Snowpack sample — Snodgrass Mountain, Crested Butte, Colorado (2/4/25, 12:06 PM MST)
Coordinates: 38.923, -106.968
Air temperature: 35 °F
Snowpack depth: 80 cm
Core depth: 70 cm
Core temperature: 32 °F
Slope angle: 14°, slope face: 78°
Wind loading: low
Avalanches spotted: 0
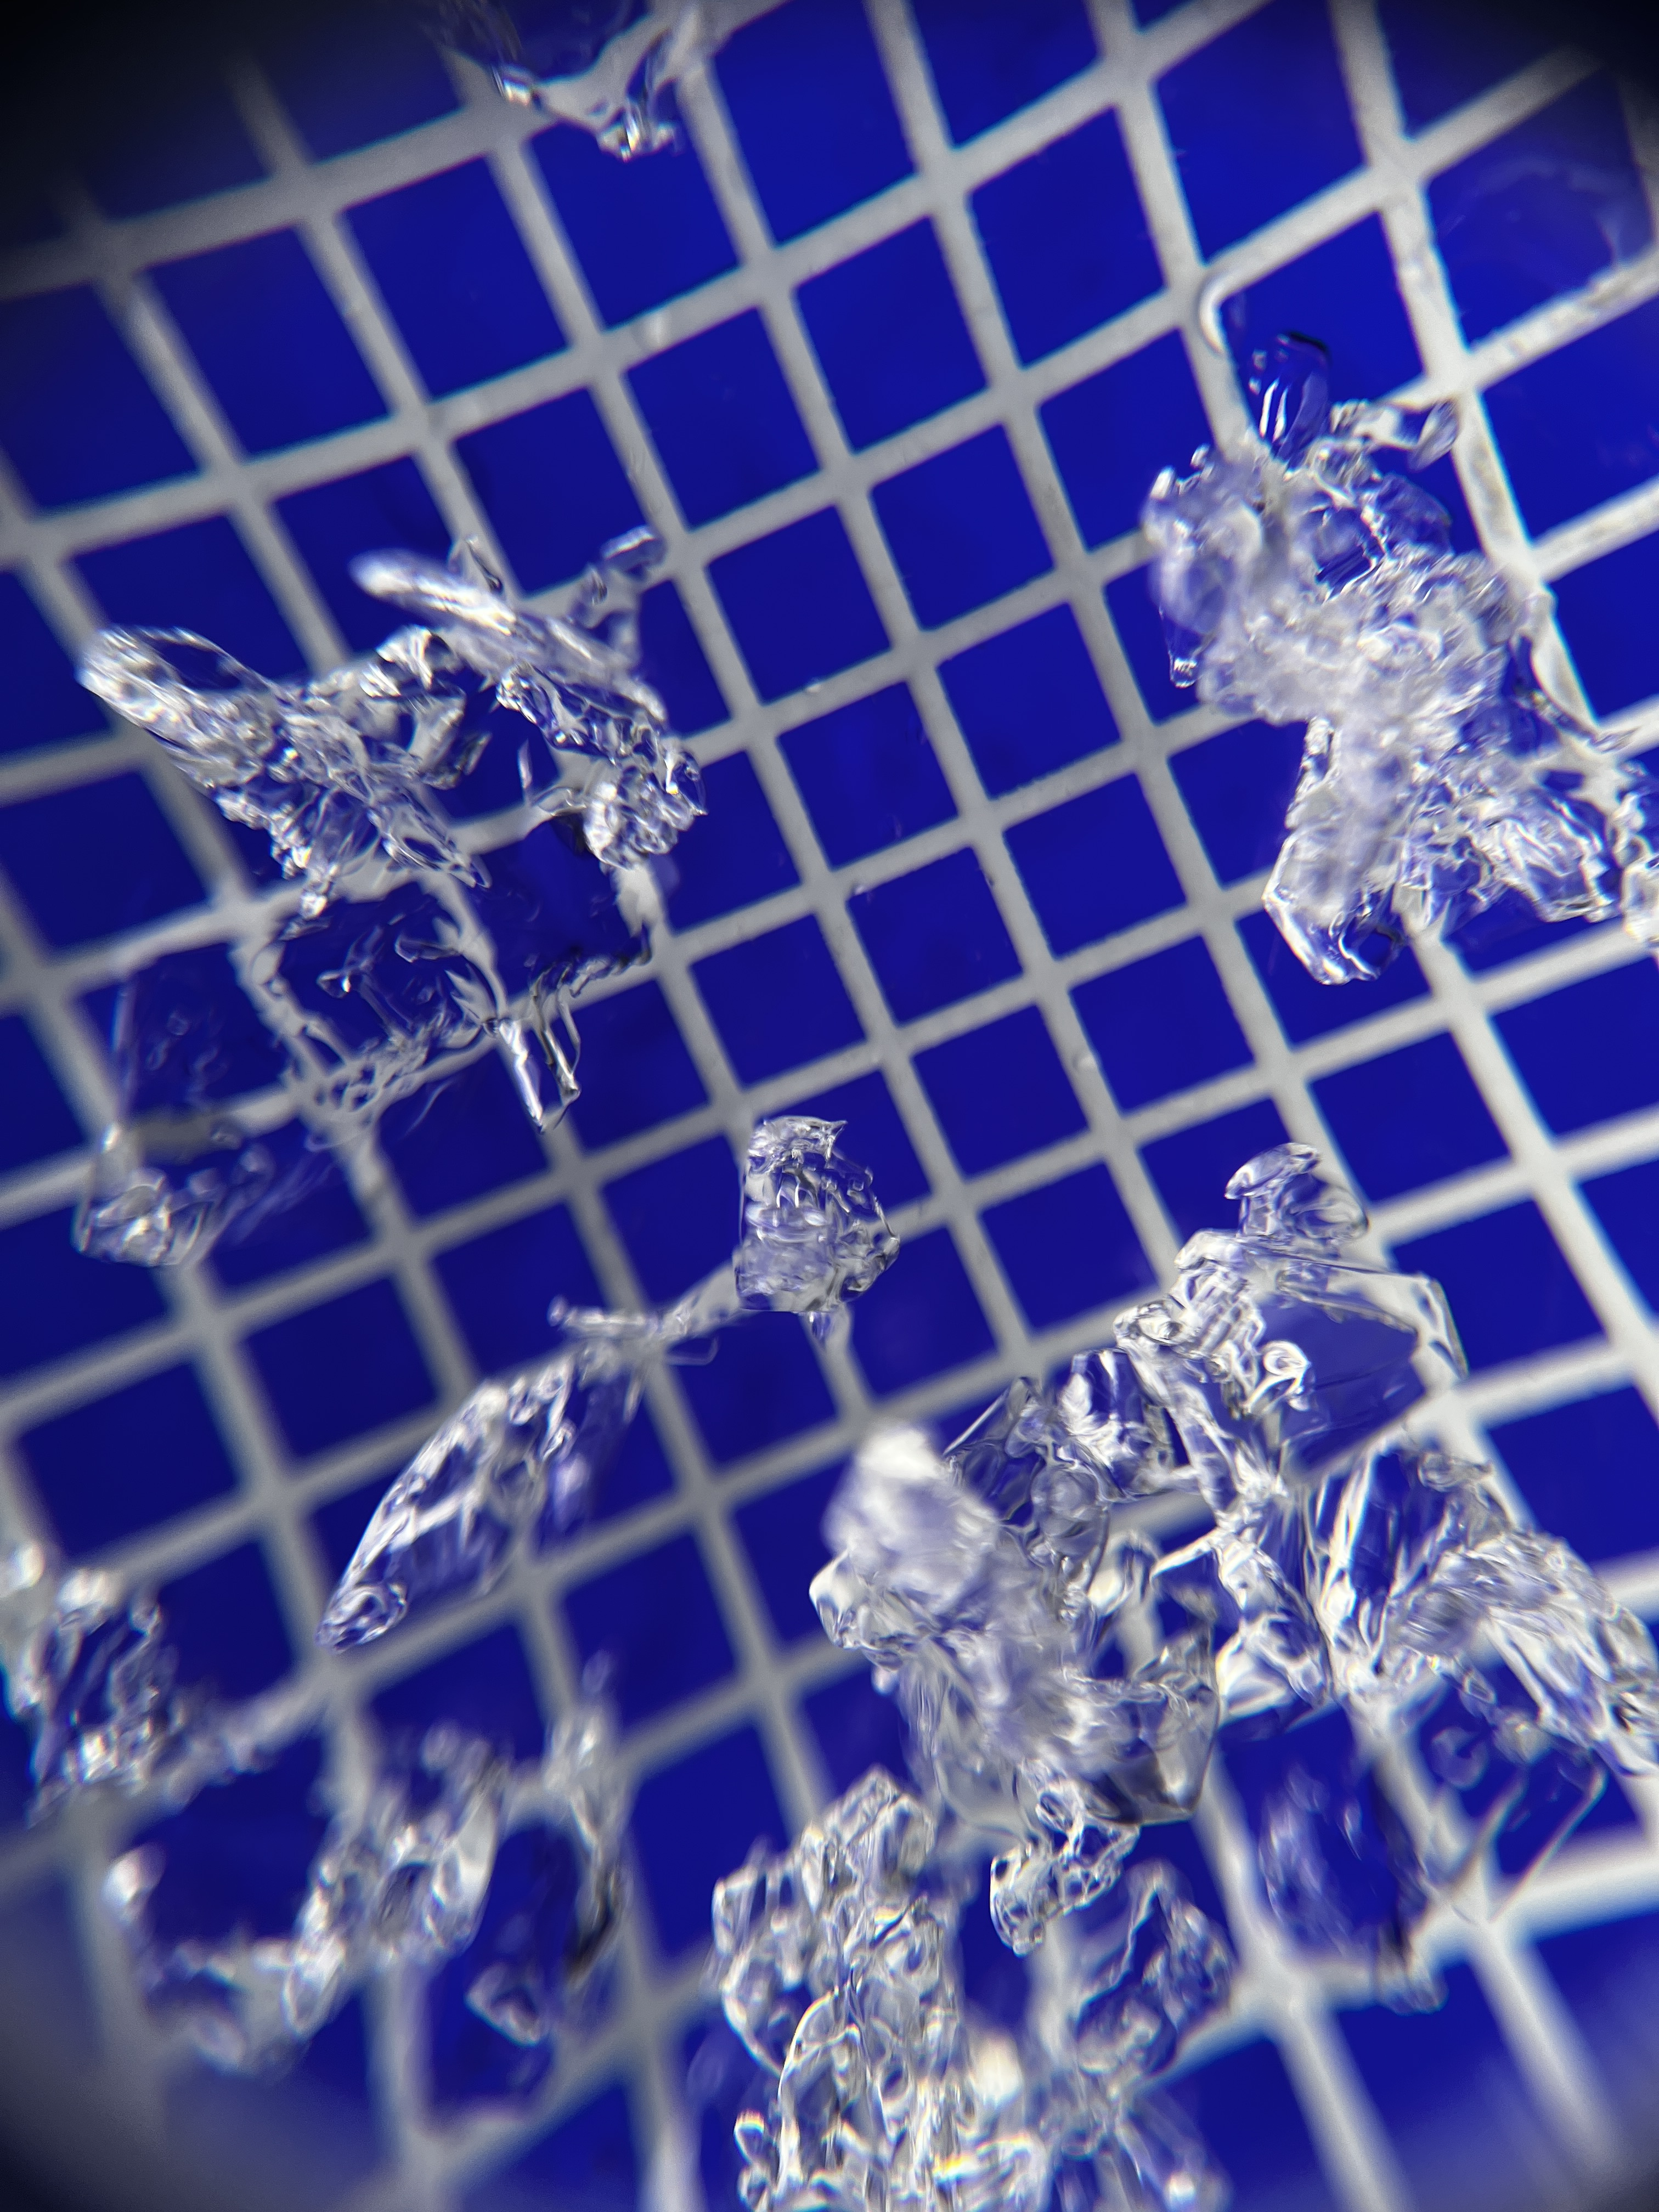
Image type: magnified_profile
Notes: No avalanches nearby, unusually warm weather for the last month reported by residents, Collected 25 yards from treeline